Interaction volume radius: 5 \u00c5
Interaction volume height: 30 \u00c5
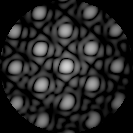
Disorder parameter: 0.07768